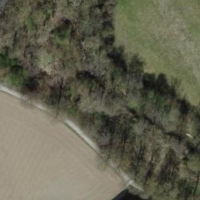
EUNIS habitat code: 53
Species observed at this site:
Veronica chamaedrys